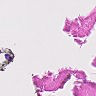
Metastatic tissue present: no